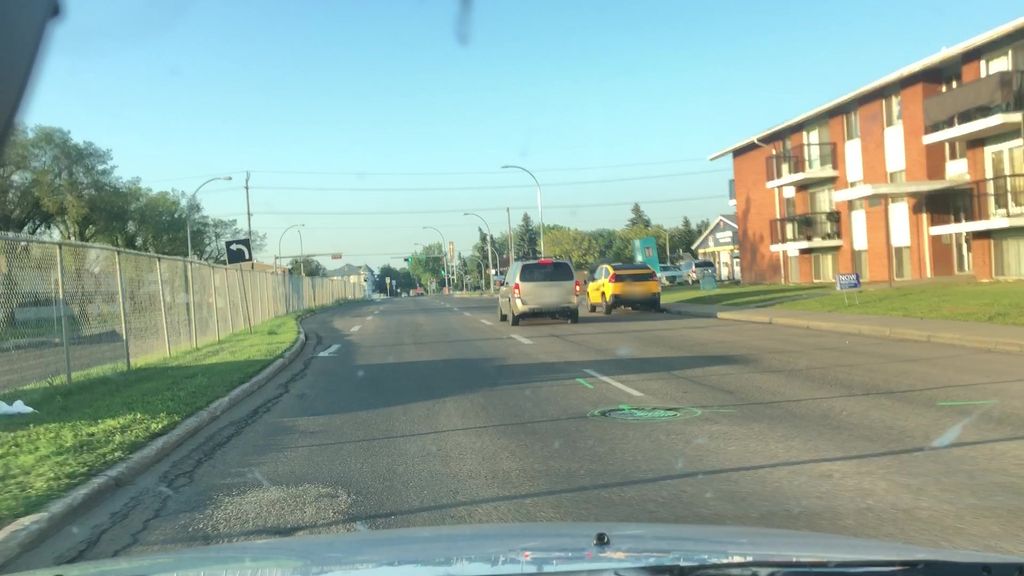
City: edmonton